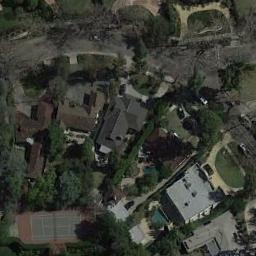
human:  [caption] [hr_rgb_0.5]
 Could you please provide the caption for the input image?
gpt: There are some small trees around the tennis court .

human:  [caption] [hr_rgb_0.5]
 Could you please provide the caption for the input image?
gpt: The tennis court is on the grass next to some buildings and trees .

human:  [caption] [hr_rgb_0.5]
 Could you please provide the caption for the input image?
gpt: Tennis court in the middle of a residential area with trees in it .

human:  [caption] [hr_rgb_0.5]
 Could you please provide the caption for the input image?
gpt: There are many buildings of different shapes beside the tennis courts .

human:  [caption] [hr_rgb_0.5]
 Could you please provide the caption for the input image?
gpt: There are some buildings and green trees beside the tennis court .